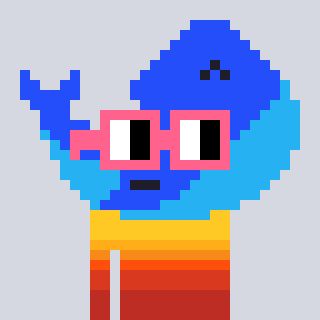
a pixel art character with square pink glasses, a whale-shaped head and a grayscale-colored body on a cool background